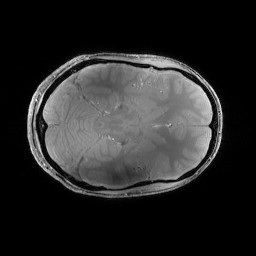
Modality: PDw
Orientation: axial
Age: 26
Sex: female
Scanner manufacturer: siemens
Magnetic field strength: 6.98 T
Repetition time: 1.3 s
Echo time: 0.00231 s